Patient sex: F
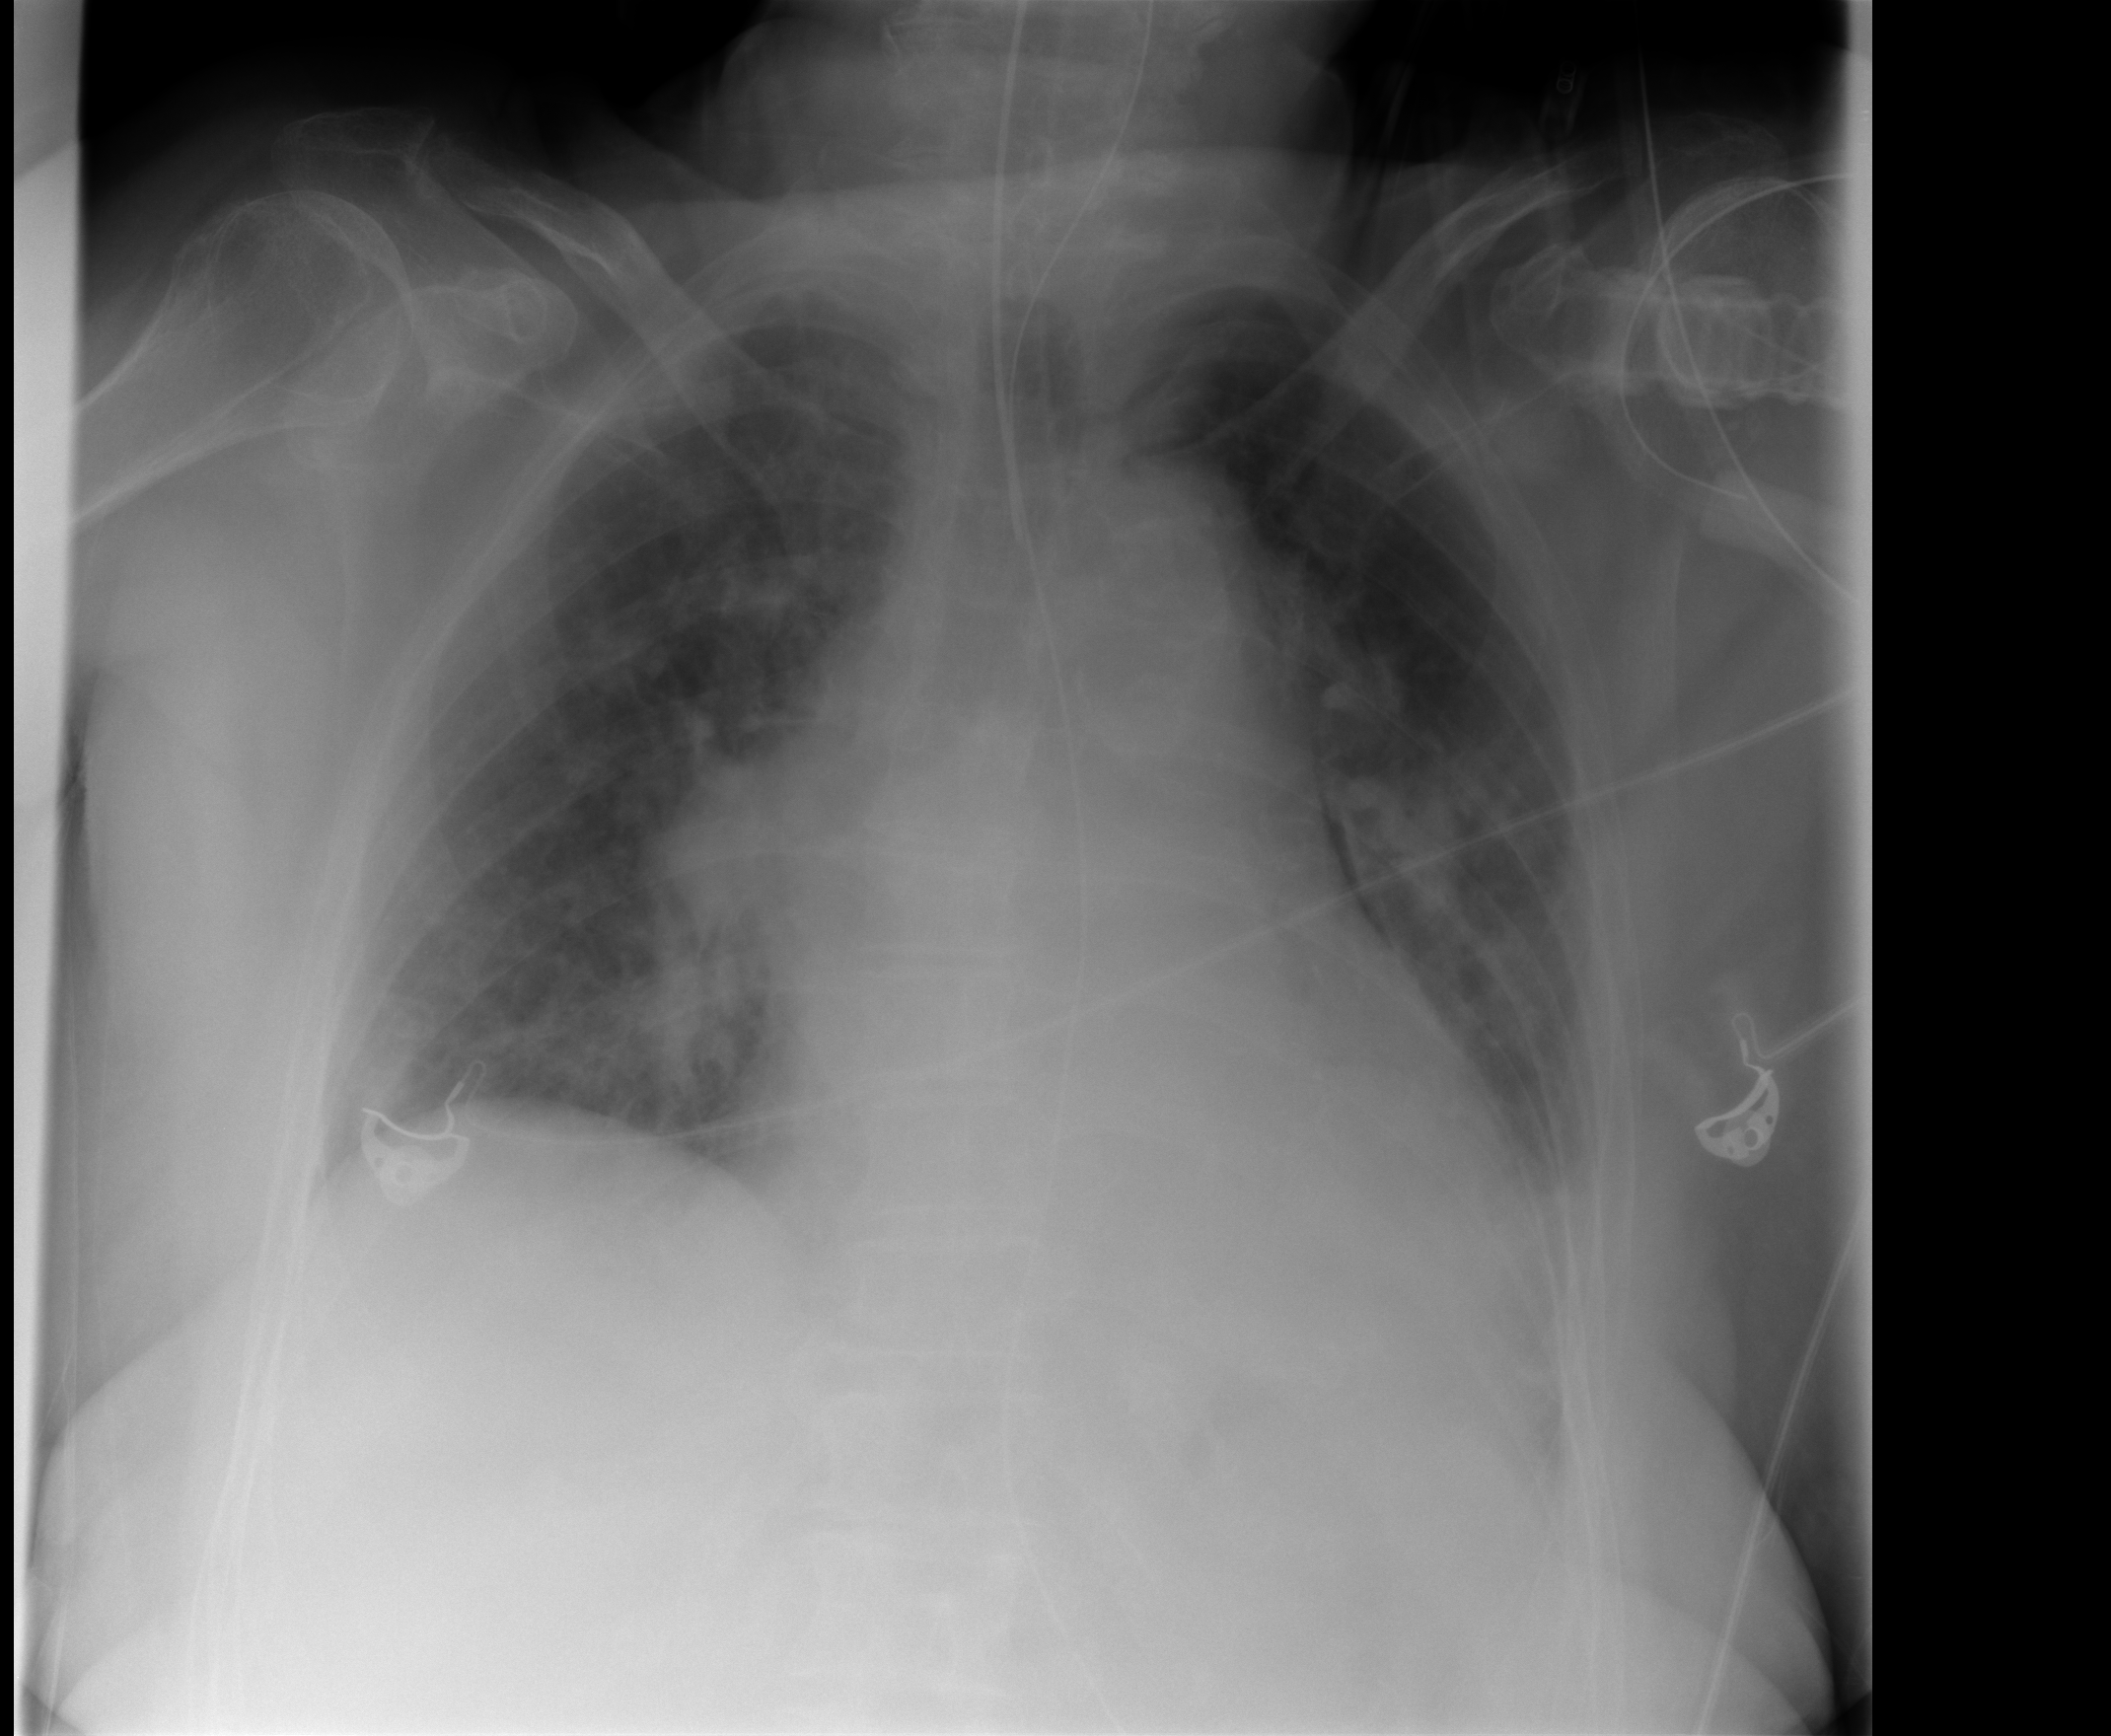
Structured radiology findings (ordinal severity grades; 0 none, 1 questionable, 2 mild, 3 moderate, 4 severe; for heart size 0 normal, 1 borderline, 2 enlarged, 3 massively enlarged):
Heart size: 2
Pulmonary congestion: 2
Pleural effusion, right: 0
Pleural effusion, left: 2
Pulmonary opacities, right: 0
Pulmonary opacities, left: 0
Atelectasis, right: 2
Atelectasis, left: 2